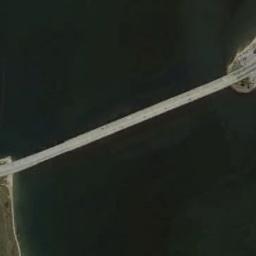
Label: bridge